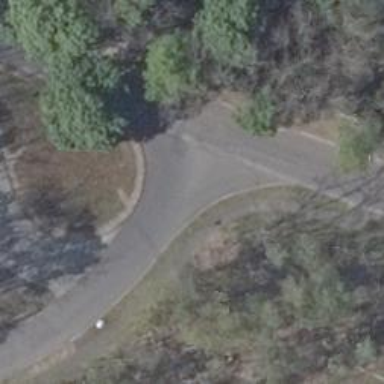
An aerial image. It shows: Residential road with asphalt surface. Sidewalk is present on the left side.